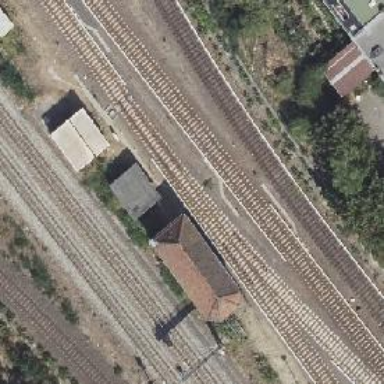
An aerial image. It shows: Solitary milestone along the railway.